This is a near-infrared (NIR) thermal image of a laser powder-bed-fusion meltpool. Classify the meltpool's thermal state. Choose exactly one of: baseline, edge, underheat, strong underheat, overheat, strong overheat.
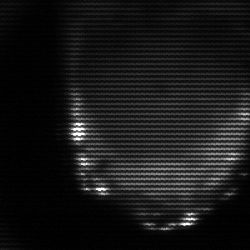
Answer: edge